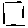
Label: square